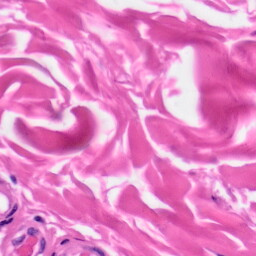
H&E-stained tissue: Skin